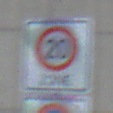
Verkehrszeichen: BeginnZone20
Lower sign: BeginnEingeschraenktesHalteverbotZone
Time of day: MorningAfternoon
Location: Outdoor (Urban)
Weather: PartlyCloudy
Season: NotSpecified
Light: Natural